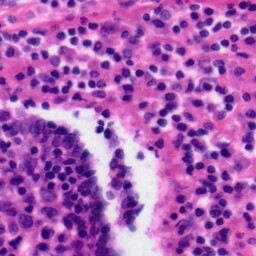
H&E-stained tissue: Tonsil